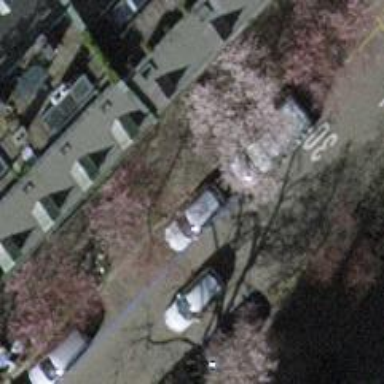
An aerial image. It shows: Avenue lined with trees.